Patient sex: F
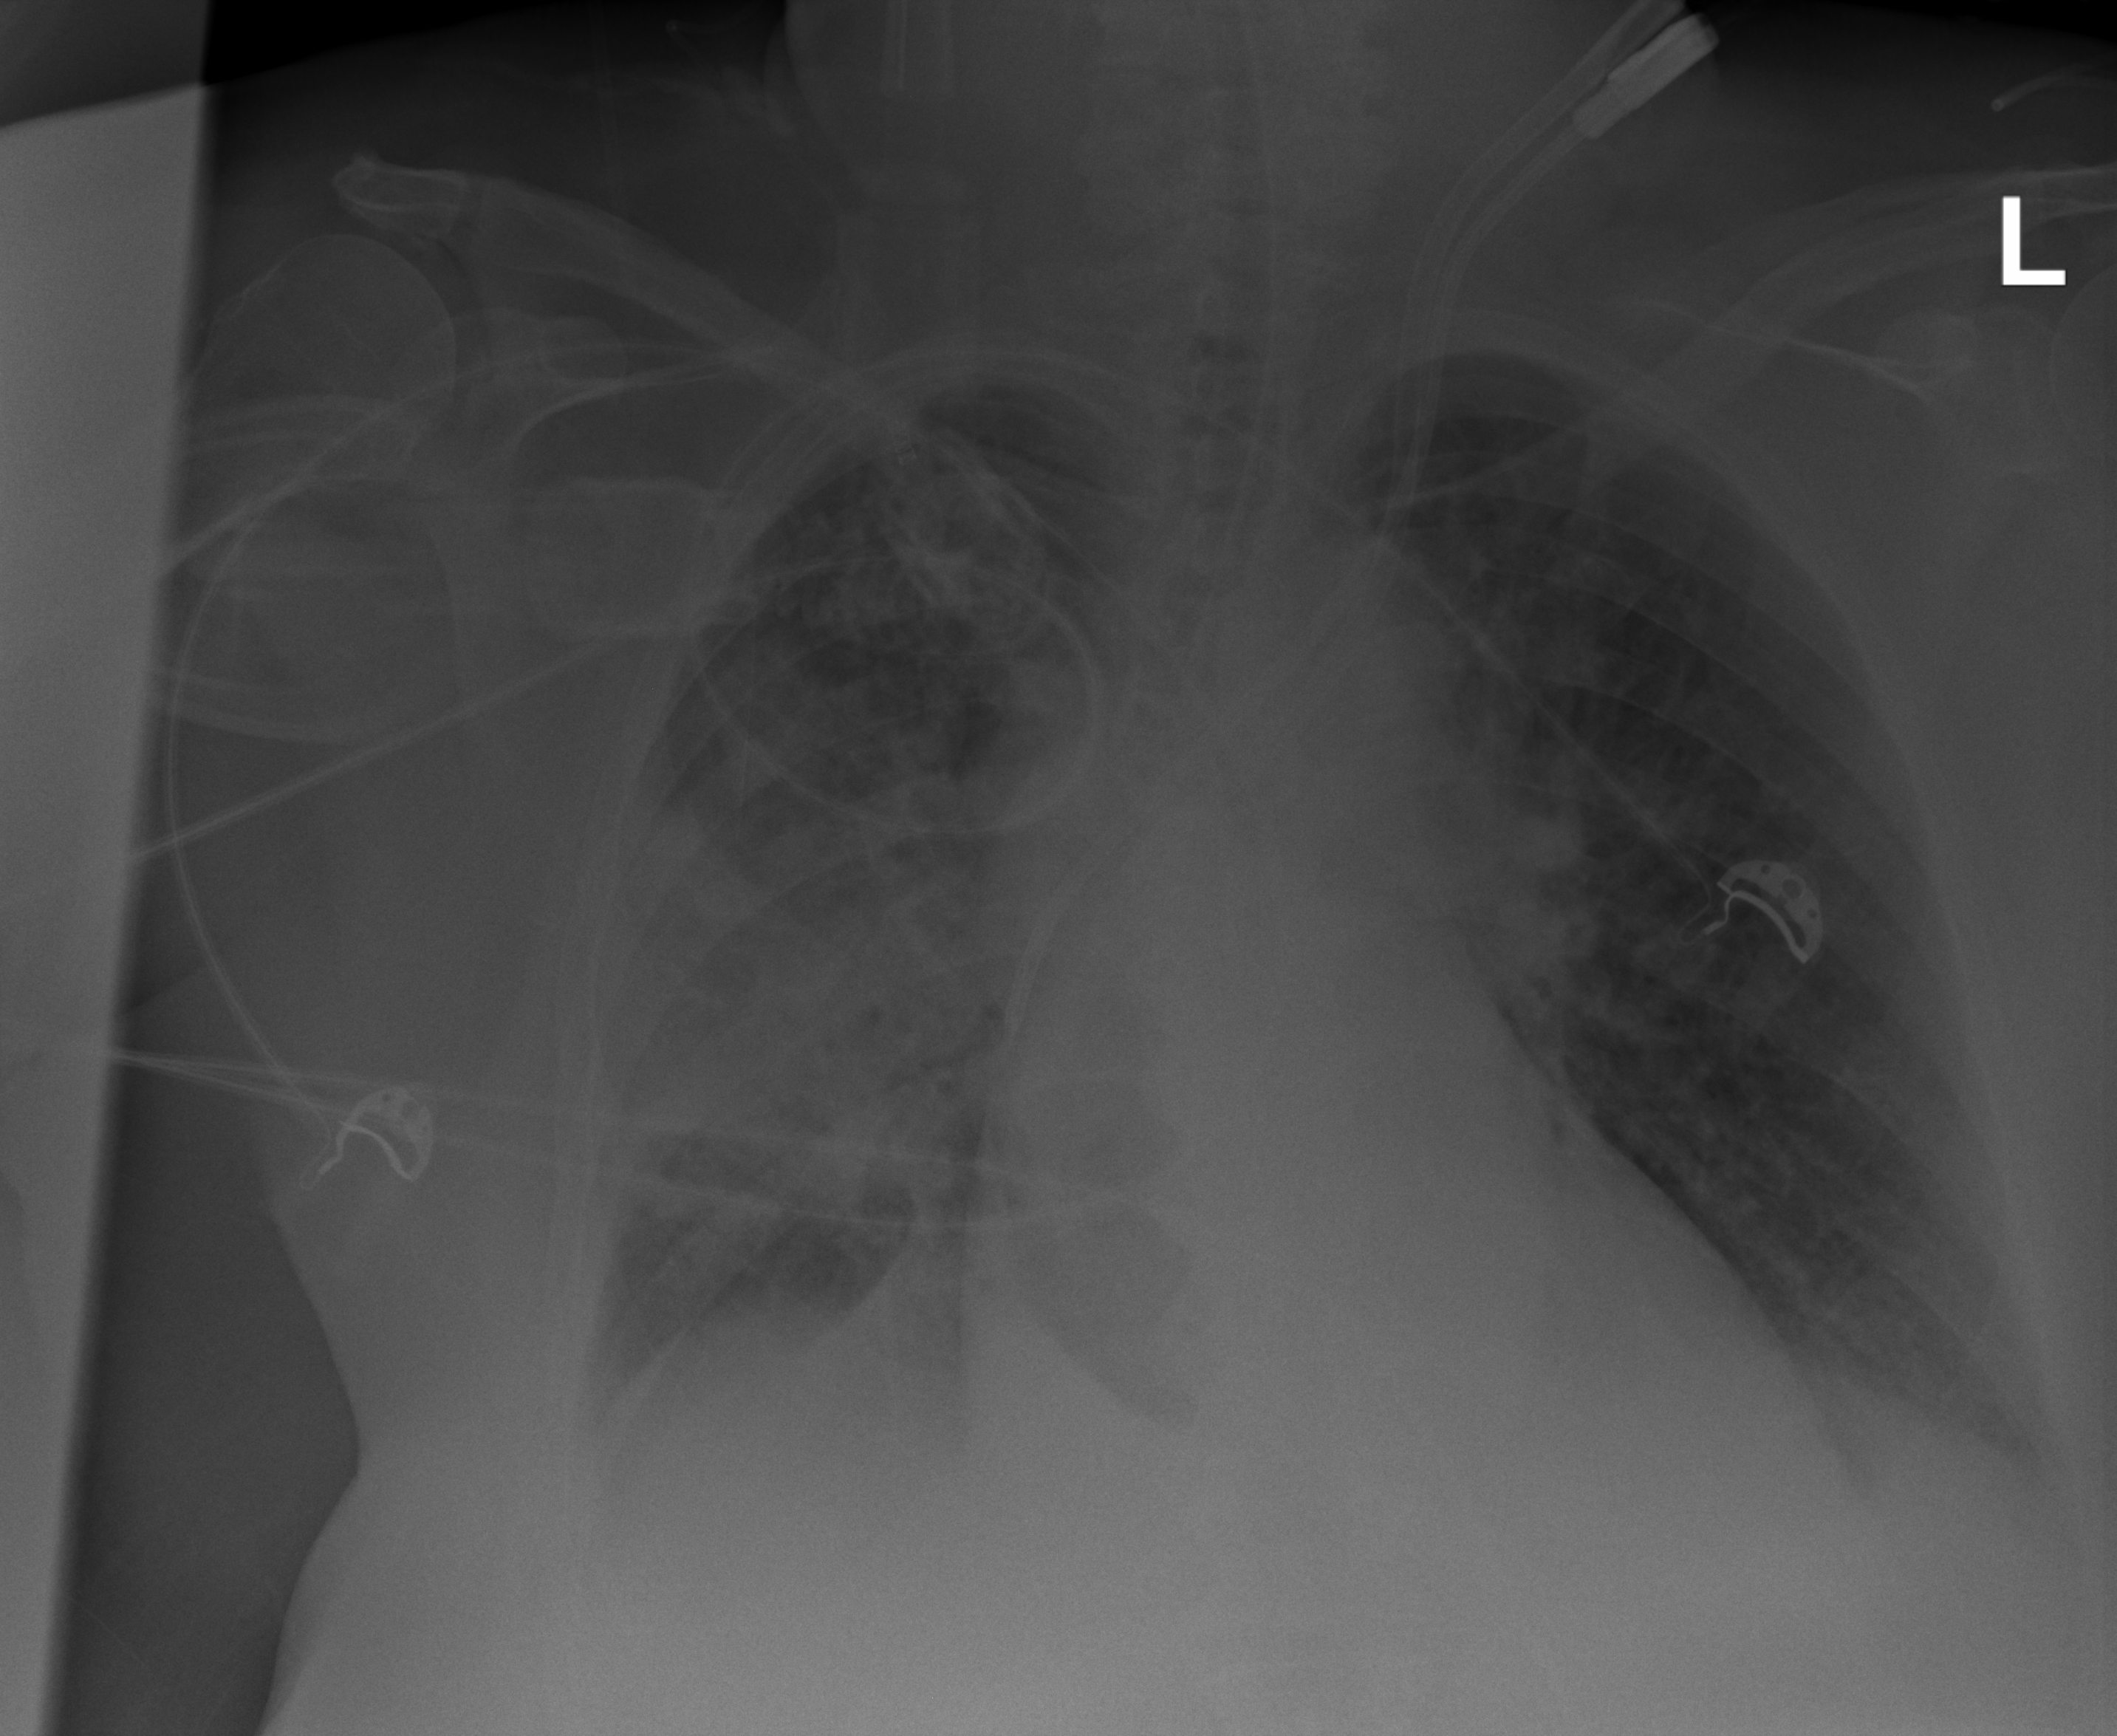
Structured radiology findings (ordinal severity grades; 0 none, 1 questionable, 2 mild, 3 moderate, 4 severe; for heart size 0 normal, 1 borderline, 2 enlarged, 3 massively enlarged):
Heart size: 0
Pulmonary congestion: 2
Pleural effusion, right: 2
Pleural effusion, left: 2
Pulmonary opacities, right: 4
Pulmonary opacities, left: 2
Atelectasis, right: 4
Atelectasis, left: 2